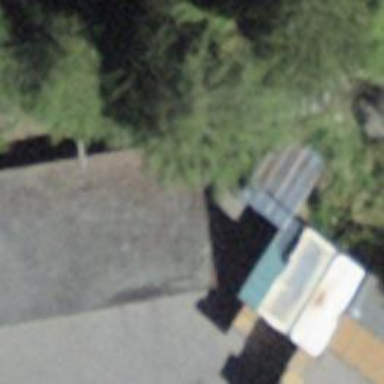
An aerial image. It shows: Shed building.